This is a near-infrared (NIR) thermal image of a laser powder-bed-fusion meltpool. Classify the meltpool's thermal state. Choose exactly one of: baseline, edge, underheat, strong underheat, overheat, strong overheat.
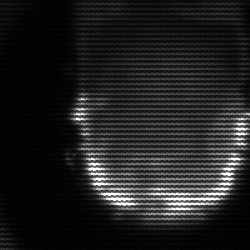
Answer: baseline